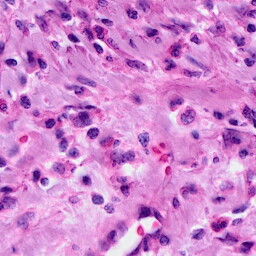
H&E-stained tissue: Cervix